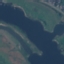
Label: River